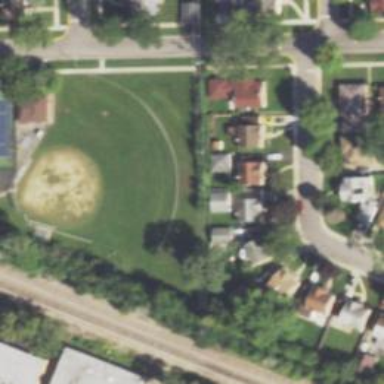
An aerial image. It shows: Baseball pitch for leisure land activities.